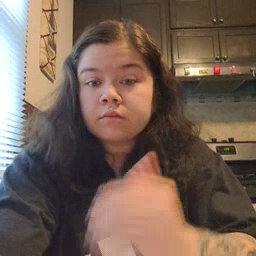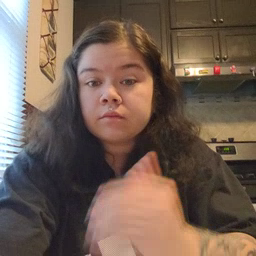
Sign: head